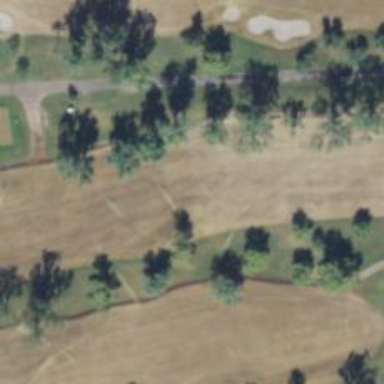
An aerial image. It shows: View of golf hole.